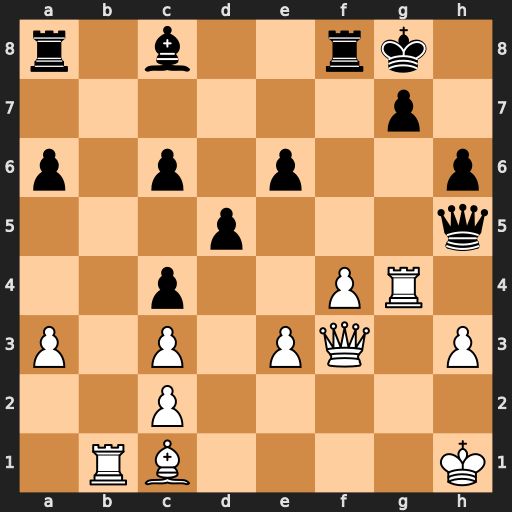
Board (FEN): r1b2rk1/6p1/p1p1p2p/3p3q/2p2PR1/P1P1PQ1P/2P5/1RB4K
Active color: w
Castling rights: -
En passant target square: -
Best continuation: Rxg7+ Kxg7 Qxh5